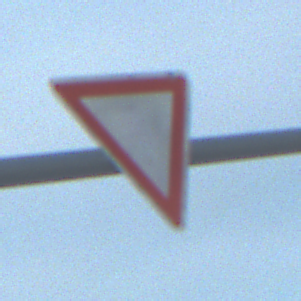
Verkehrszeichen: VorfahrtGewaehren
Umgebung: Outdoor, Beach
Tageszeit: SunriseSunset
Wetter: PartlyCloudy
Licht: Natural
Jahreszeit: NotSpecified
Kontrast: LowContrast